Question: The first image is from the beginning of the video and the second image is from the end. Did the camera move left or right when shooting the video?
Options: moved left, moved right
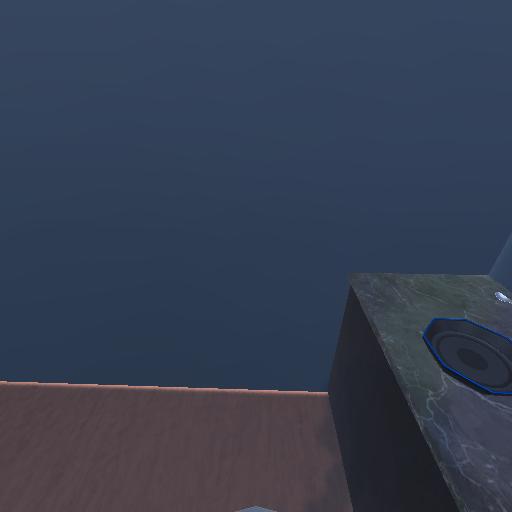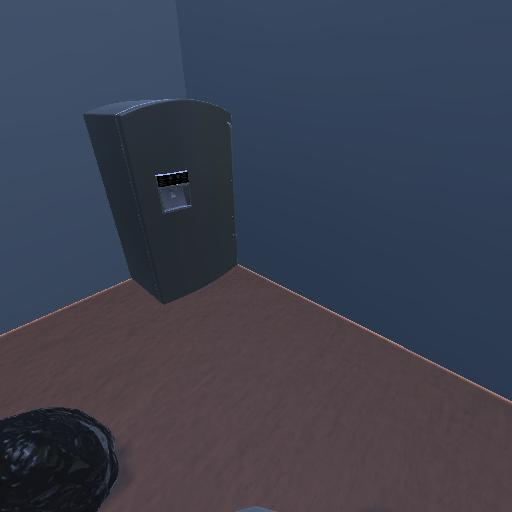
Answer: moved left